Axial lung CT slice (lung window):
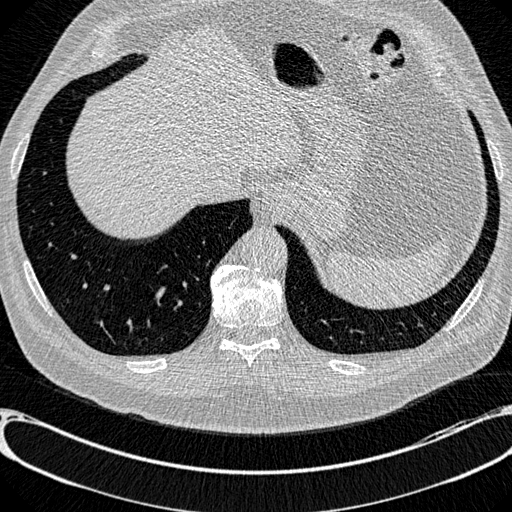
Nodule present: no